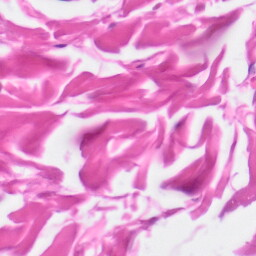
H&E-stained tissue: Skin